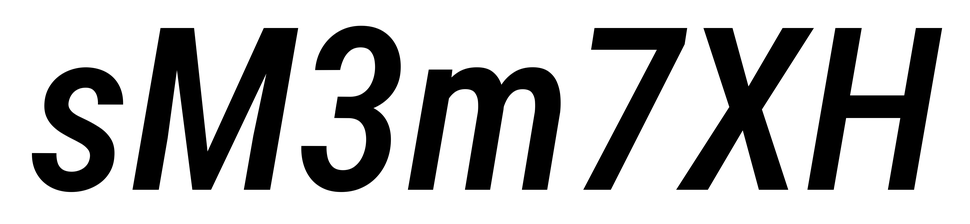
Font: Roboto-Italic_Condensed_Medium_Italic